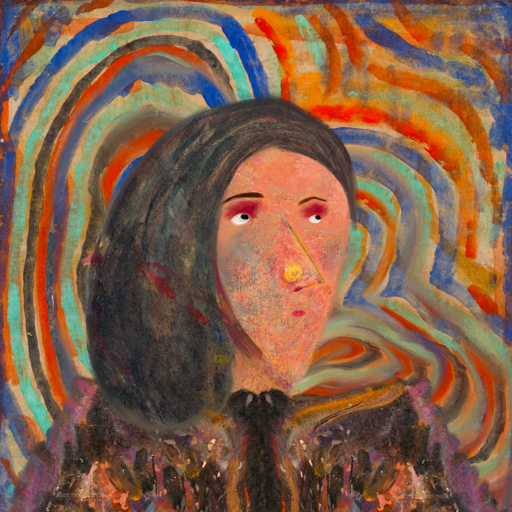
Background: Sisters, Head And Neck Side: Irani, Face Side: Irani, Bust: Gypsy_Queen, Hair Side: Gypsy_Mother, Head Accessory: Blank, Second Necklace: Blank, Necklace: Blank, Baby: Blank